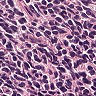
Metastatic tissue present: no